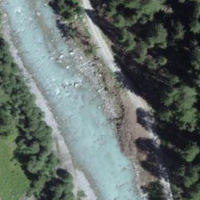
EUNIS habitat code: 15
Species observed at this site:
Convallaria majalis
Rubus saxatilis